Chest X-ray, AP view. Patient: 50 years old, sex M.
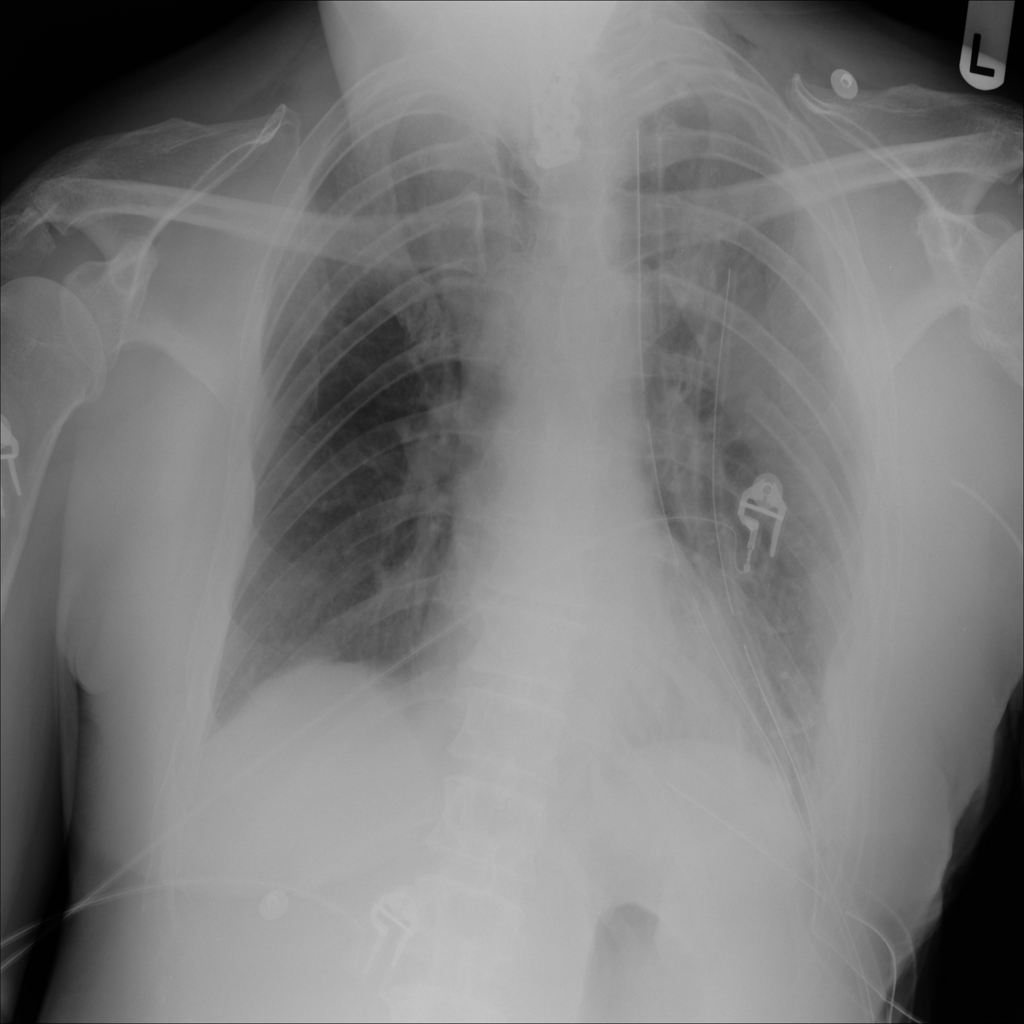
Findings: No Finding